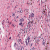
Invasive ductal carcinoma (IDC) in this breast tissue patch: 0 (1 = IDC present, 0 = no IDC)